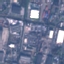
Land use / land cover: Industrial